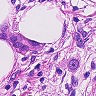
Metastatic tissue present: yes